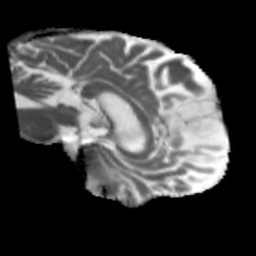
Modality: MD
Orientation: sagittal
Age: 71
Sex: male
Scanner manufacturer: siemens
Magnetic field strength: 3 T
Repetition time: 5.47 s
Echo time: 0.0854 s